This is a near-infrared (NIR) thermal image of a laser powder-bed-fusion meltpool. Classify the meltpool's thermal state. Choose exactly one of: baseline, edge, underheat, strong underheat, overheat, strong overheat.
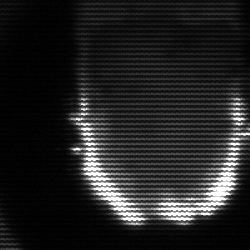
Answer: baseline